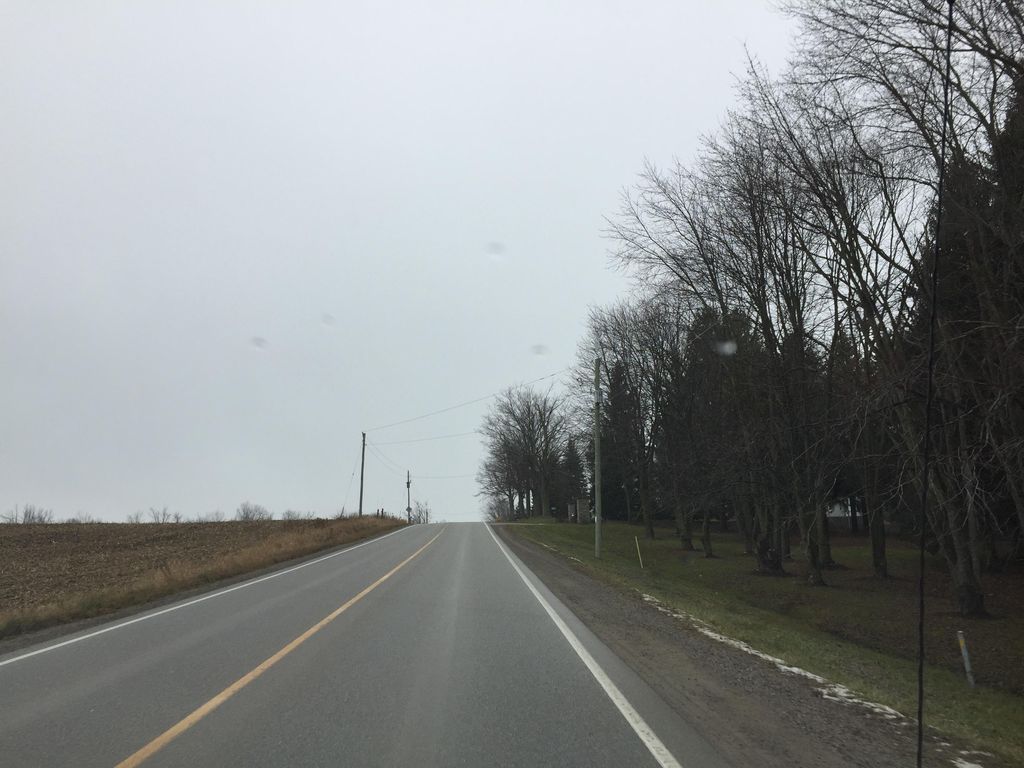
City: kitchener-waterloo